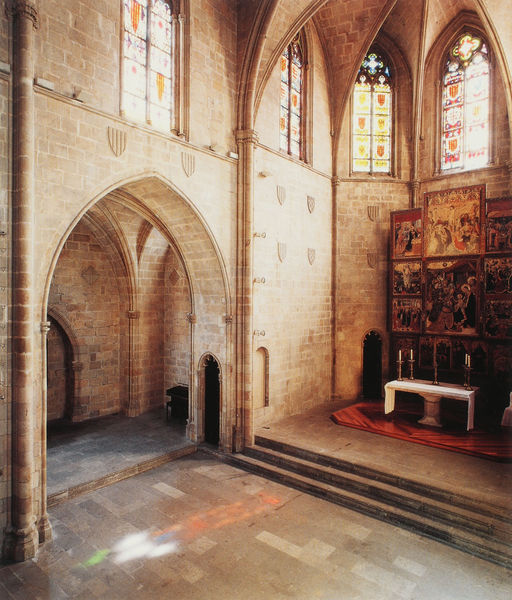
Titel: Palau Reial Major
Institution: Barcelona
Schlagwörter: fenster, hell, säule, weiss, rot, tuch, teppich, innenraum, kirche, sonne, bogen, mauer, treppe, kerzen, stufen, foto, bögen, bleiglas, altar, kerzenhalter, glasmalerei, gotisch, spitzbogen, heilig, steinboden, ikone, altarbild, mauersteine, kirchenfenster, reformation, triptichon, glasbilder, wapen, kirchenglas, lichspiegelung